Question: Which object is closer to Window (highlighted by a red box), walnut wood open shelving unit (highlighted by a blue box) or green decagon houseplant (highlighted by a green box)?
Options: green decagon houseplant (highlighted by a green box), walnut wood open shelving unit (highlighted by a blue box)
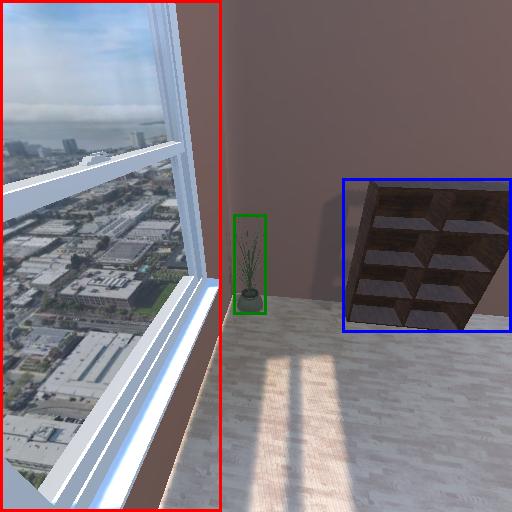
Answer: green decagon houseplant (highlighted by a green box)